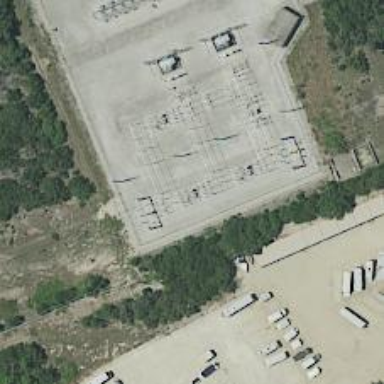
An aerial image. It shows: Switch used for power control.